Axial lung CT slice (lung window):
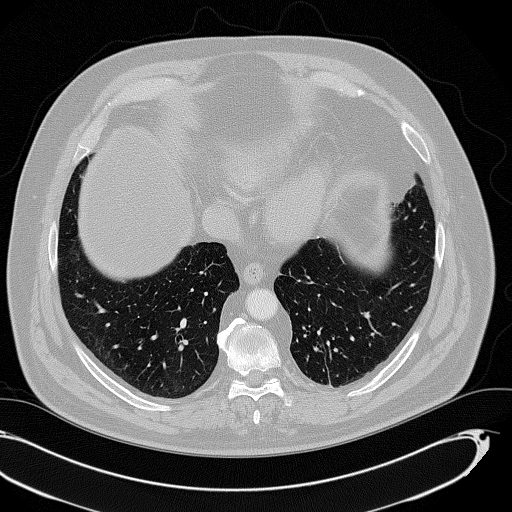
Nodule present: no